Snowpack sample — Rabbit Ears Pass, Jackson County, Colorado, USA (12/17/25, 1:08 PM MST)
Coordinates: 40.387, -106.625
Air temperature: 34 °F
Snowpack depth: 46 cm
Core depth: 10 cm
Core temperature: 30.2 °F
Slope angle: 6°, slope face: 165°
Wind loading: medium
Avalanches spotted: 0
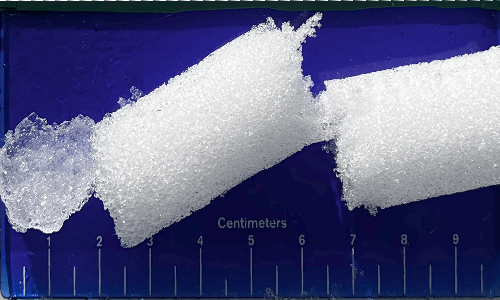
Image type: core
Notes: No avalanches spotted nearby, although collected in a meadowy area with minimal risk on this face of the pass.